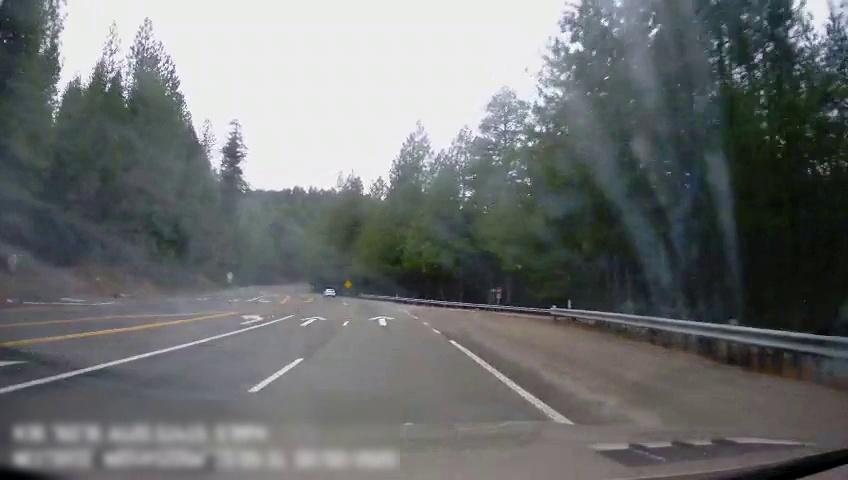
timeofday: Day
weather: Cloudy
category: Drivable Space
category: Vehicles | Car
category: Lanes | Opposite Lane
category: Lanes | Opposite Lane
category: Lanes | Opposite Lane
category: Lanes | Opposite Lane
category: Lanes | Opposite Lane
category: Lanes | Alternate Lane
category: Lanes | Alternate Lane
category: Lanes | Current Lane
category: Lanes | Current Lane